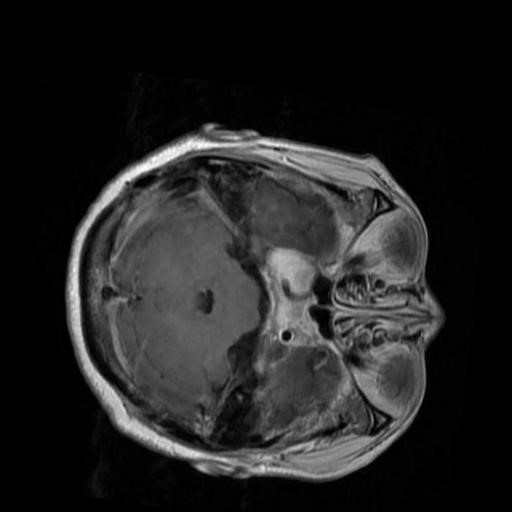
Label: brain_menin